Interaction volume radius: 10 \u00c5
Interaction volume height: 30 \u00c5
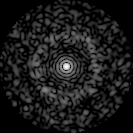
Disorder parameter: 0.822